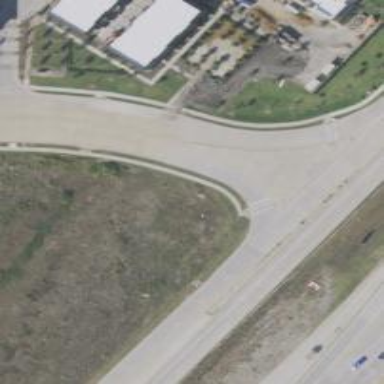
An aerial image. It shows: Secondary link road.